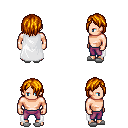
a pixel art fantasy rpg character, male body template, human, light skin, white cape, magenta pants, dark blonde bangs hairstyle, white slippers, four views (front, back, left, right), 2x2 character sprite sheet, small pixel art, hard edges, no anti-aliasing